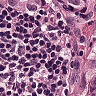
Metastatic tissue present: yes